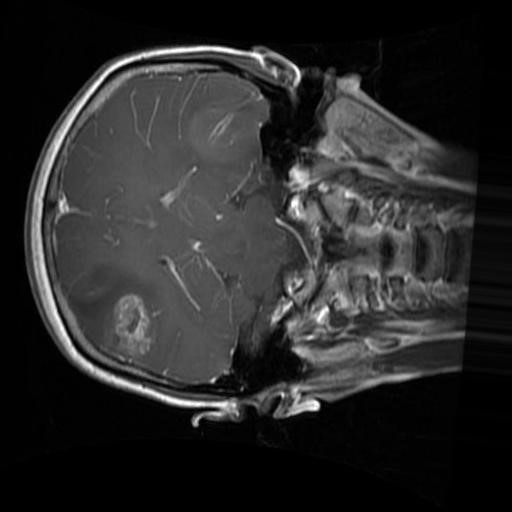
Label: brain_glioma